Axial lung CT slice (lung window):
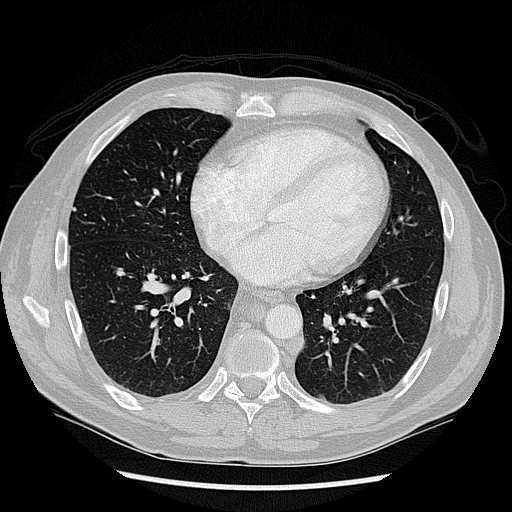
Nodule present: no